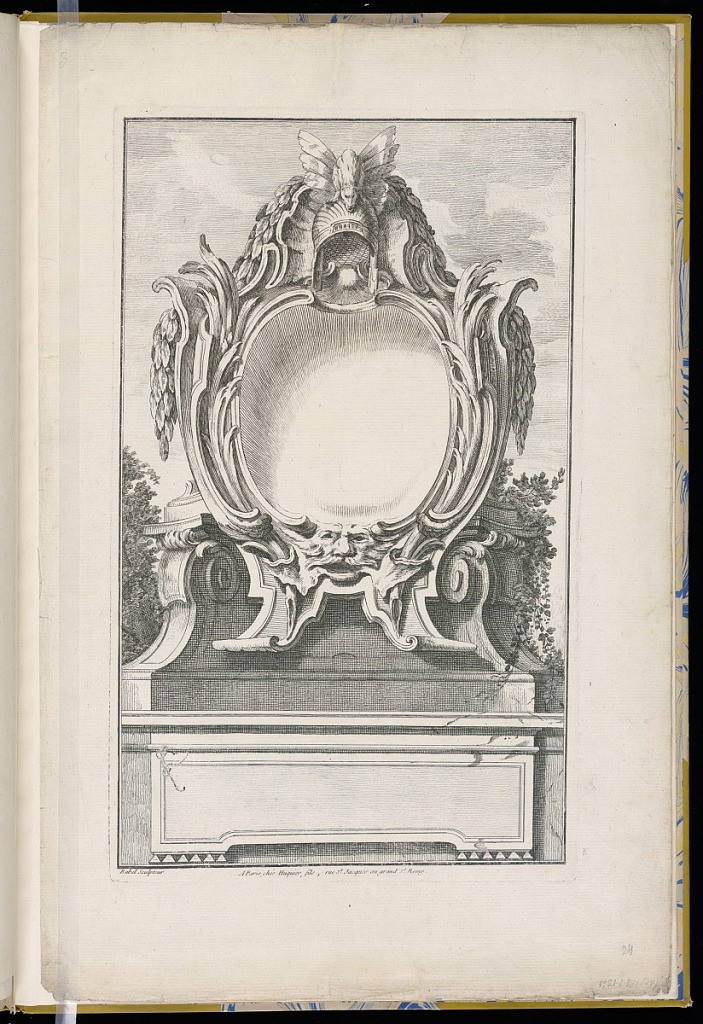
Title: Cartouche Decorated with a Helmet and a Mask
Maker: Pierre Edme Babel, French, 1720–1775
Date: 1743-1763
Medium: Etching on off-white paper
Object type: Print
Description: Cartouche design decorated with a helmet and a mask placed on a pedestal with an empty tablet. The plate is signed.